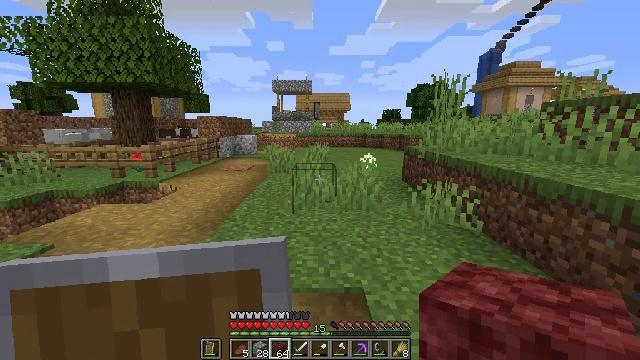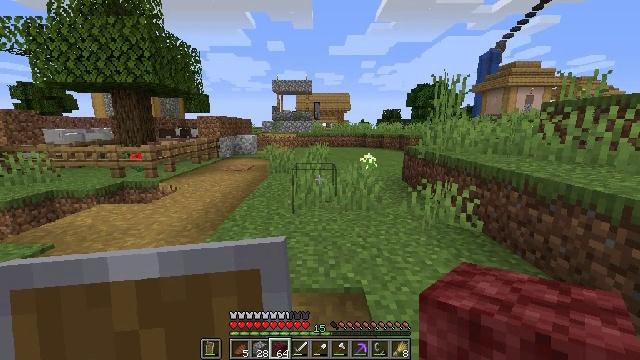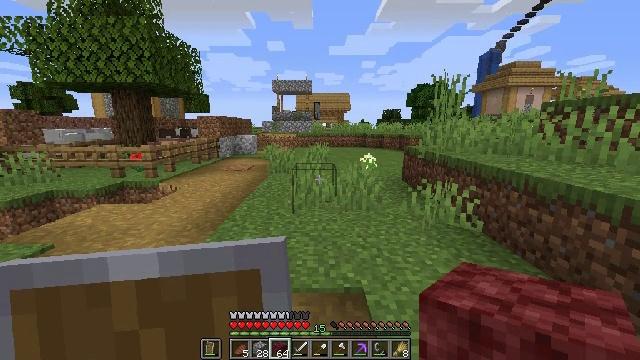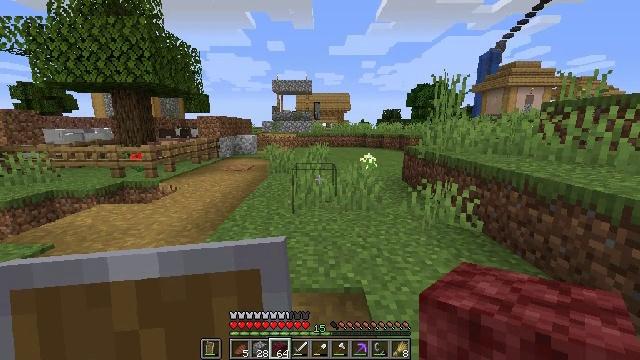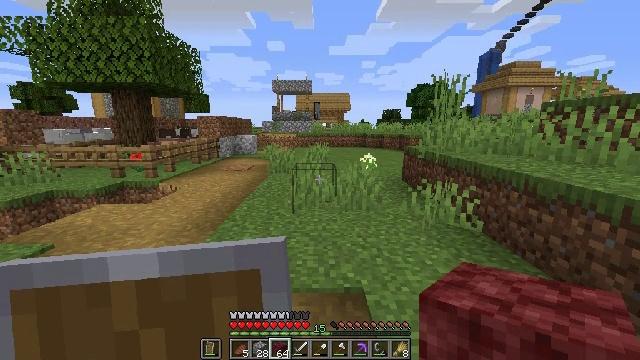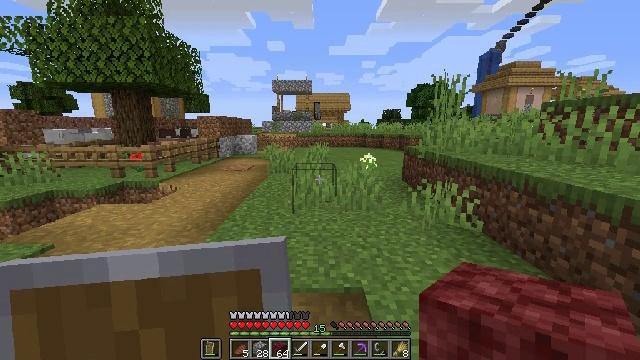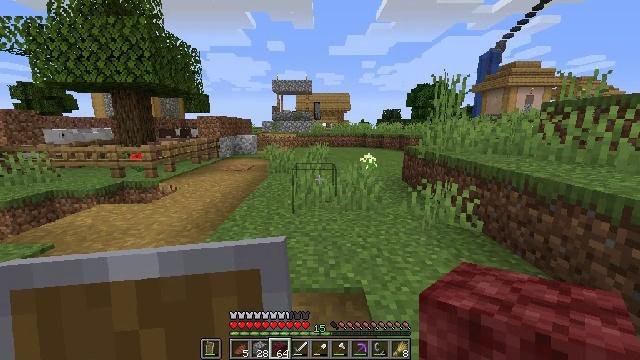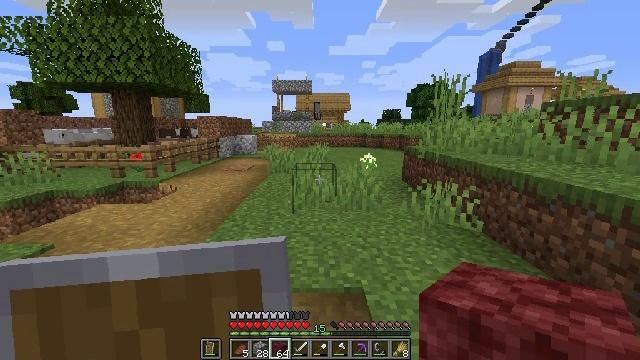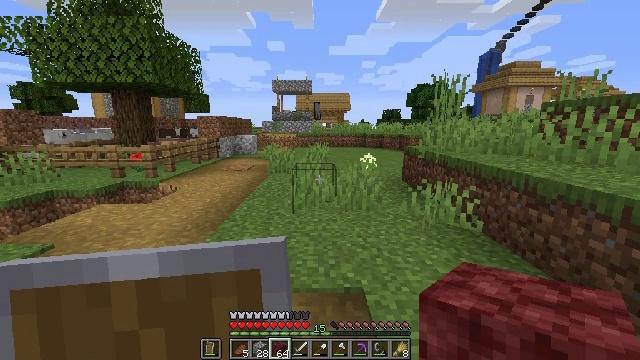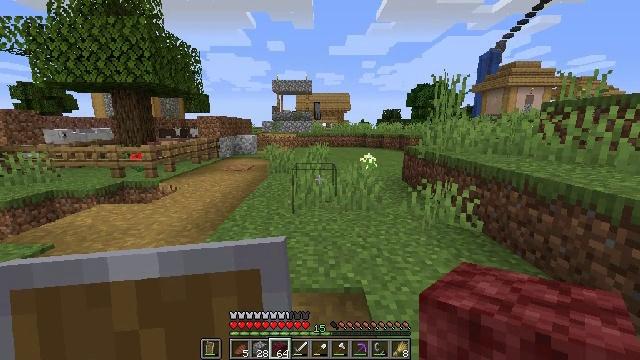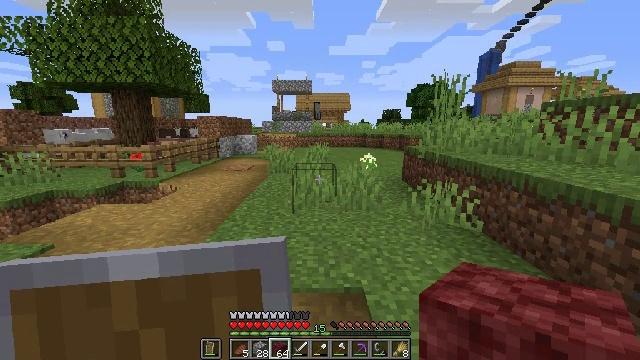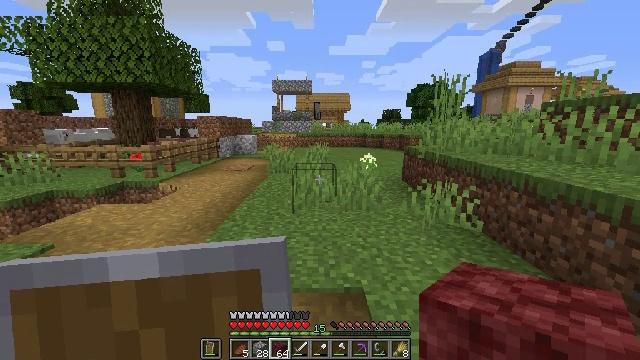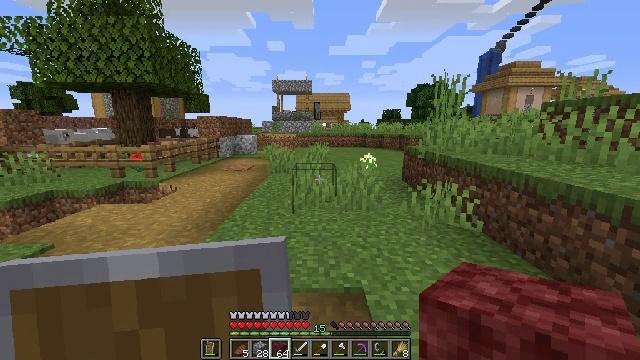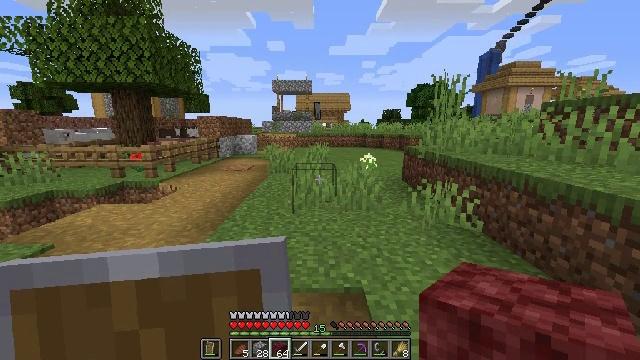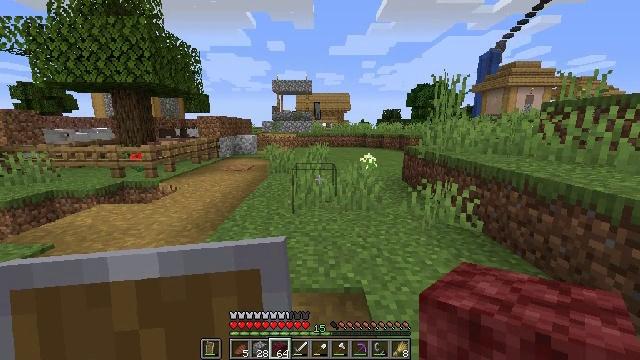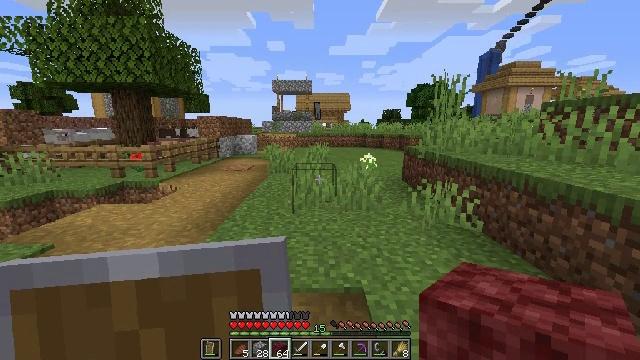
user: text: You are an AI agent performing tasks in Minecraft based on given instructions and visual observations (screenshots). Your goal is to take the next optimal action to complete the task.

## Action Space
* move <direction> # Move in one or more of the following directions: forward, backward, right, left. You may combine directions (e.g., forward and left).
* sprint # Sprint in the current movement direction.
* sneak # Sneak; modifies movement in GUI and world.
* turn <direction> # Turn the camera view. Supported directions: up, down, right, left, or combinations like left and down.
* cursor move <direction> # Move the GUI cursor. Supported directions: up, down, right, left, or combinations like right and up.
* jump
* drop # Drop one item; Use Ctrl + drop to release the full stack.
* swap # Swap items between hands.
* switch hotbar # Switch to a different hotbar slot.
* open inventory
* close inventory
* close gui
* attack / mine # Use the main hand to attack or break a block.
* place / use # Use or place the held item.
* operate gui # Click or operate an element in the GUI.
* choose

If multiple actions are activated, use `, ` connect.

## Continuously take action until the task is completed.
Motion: motion action
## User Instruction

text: craft item air
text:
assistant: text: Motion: no_op
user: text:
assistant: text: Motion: no_op
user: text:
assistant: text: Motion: no_op
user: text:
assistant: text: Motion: no_op
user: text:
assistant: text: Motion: no_op
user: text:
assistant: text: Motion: no_op
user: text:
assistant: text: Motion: no_op
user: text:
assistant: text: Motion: no_op
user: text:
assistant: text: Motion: no_op
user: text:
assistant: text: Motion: no_op
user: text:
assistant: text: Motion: no_op
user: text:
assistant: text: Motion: no_op
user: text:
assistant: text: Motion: no_op
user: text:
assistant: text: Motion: no_op
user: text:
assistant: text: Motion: no_op
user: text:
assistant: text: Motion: no_op
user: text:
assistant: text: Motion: no_op
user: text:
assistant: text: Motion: no_op
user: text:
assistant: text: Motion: no_op
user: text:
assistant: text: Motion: no_op
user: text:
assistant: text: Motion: no_op
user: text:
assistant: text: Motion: no_op
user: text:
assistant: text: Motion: no_op
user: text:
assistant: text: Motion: no_op
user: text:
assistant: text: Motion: no_op
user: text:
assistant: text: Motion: no_op
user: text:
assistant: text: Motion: no_op
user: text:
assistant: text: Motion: no_op
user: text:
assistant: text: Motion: no_op
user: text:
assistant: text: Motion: no_op